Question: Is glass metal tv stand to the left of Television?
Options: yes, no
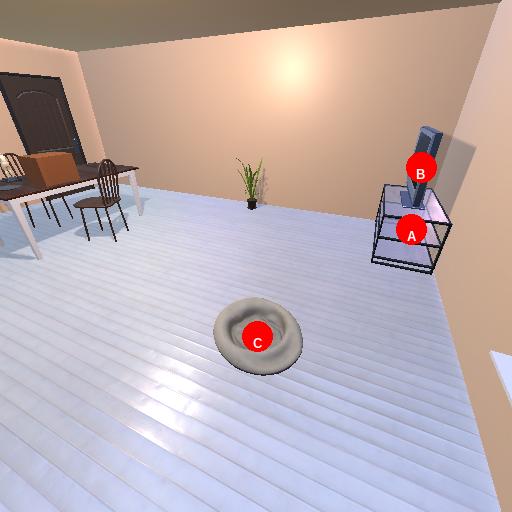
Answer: yes